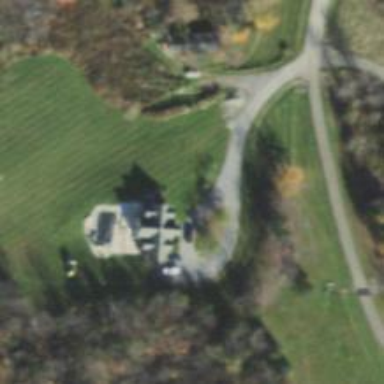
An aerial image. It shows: Driveway leading to service road.